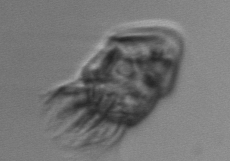
Label: Strombidium_inclinatum